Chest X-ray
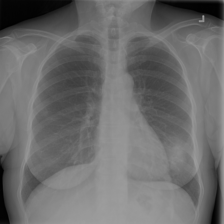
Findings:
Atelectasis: negative
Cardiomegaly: negative
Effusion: positive
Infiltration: negative
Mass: positive
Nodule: negative
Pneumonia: negative
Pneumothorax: negative
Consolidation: negative
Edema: negative
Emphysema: negative
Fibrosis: negative
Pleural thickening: negative
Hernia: negative